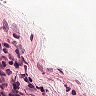
Metastatic tissue present: yes